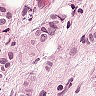
Metastatic tissue present: yes